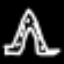
Label: The Eiffel Tower